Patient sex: M
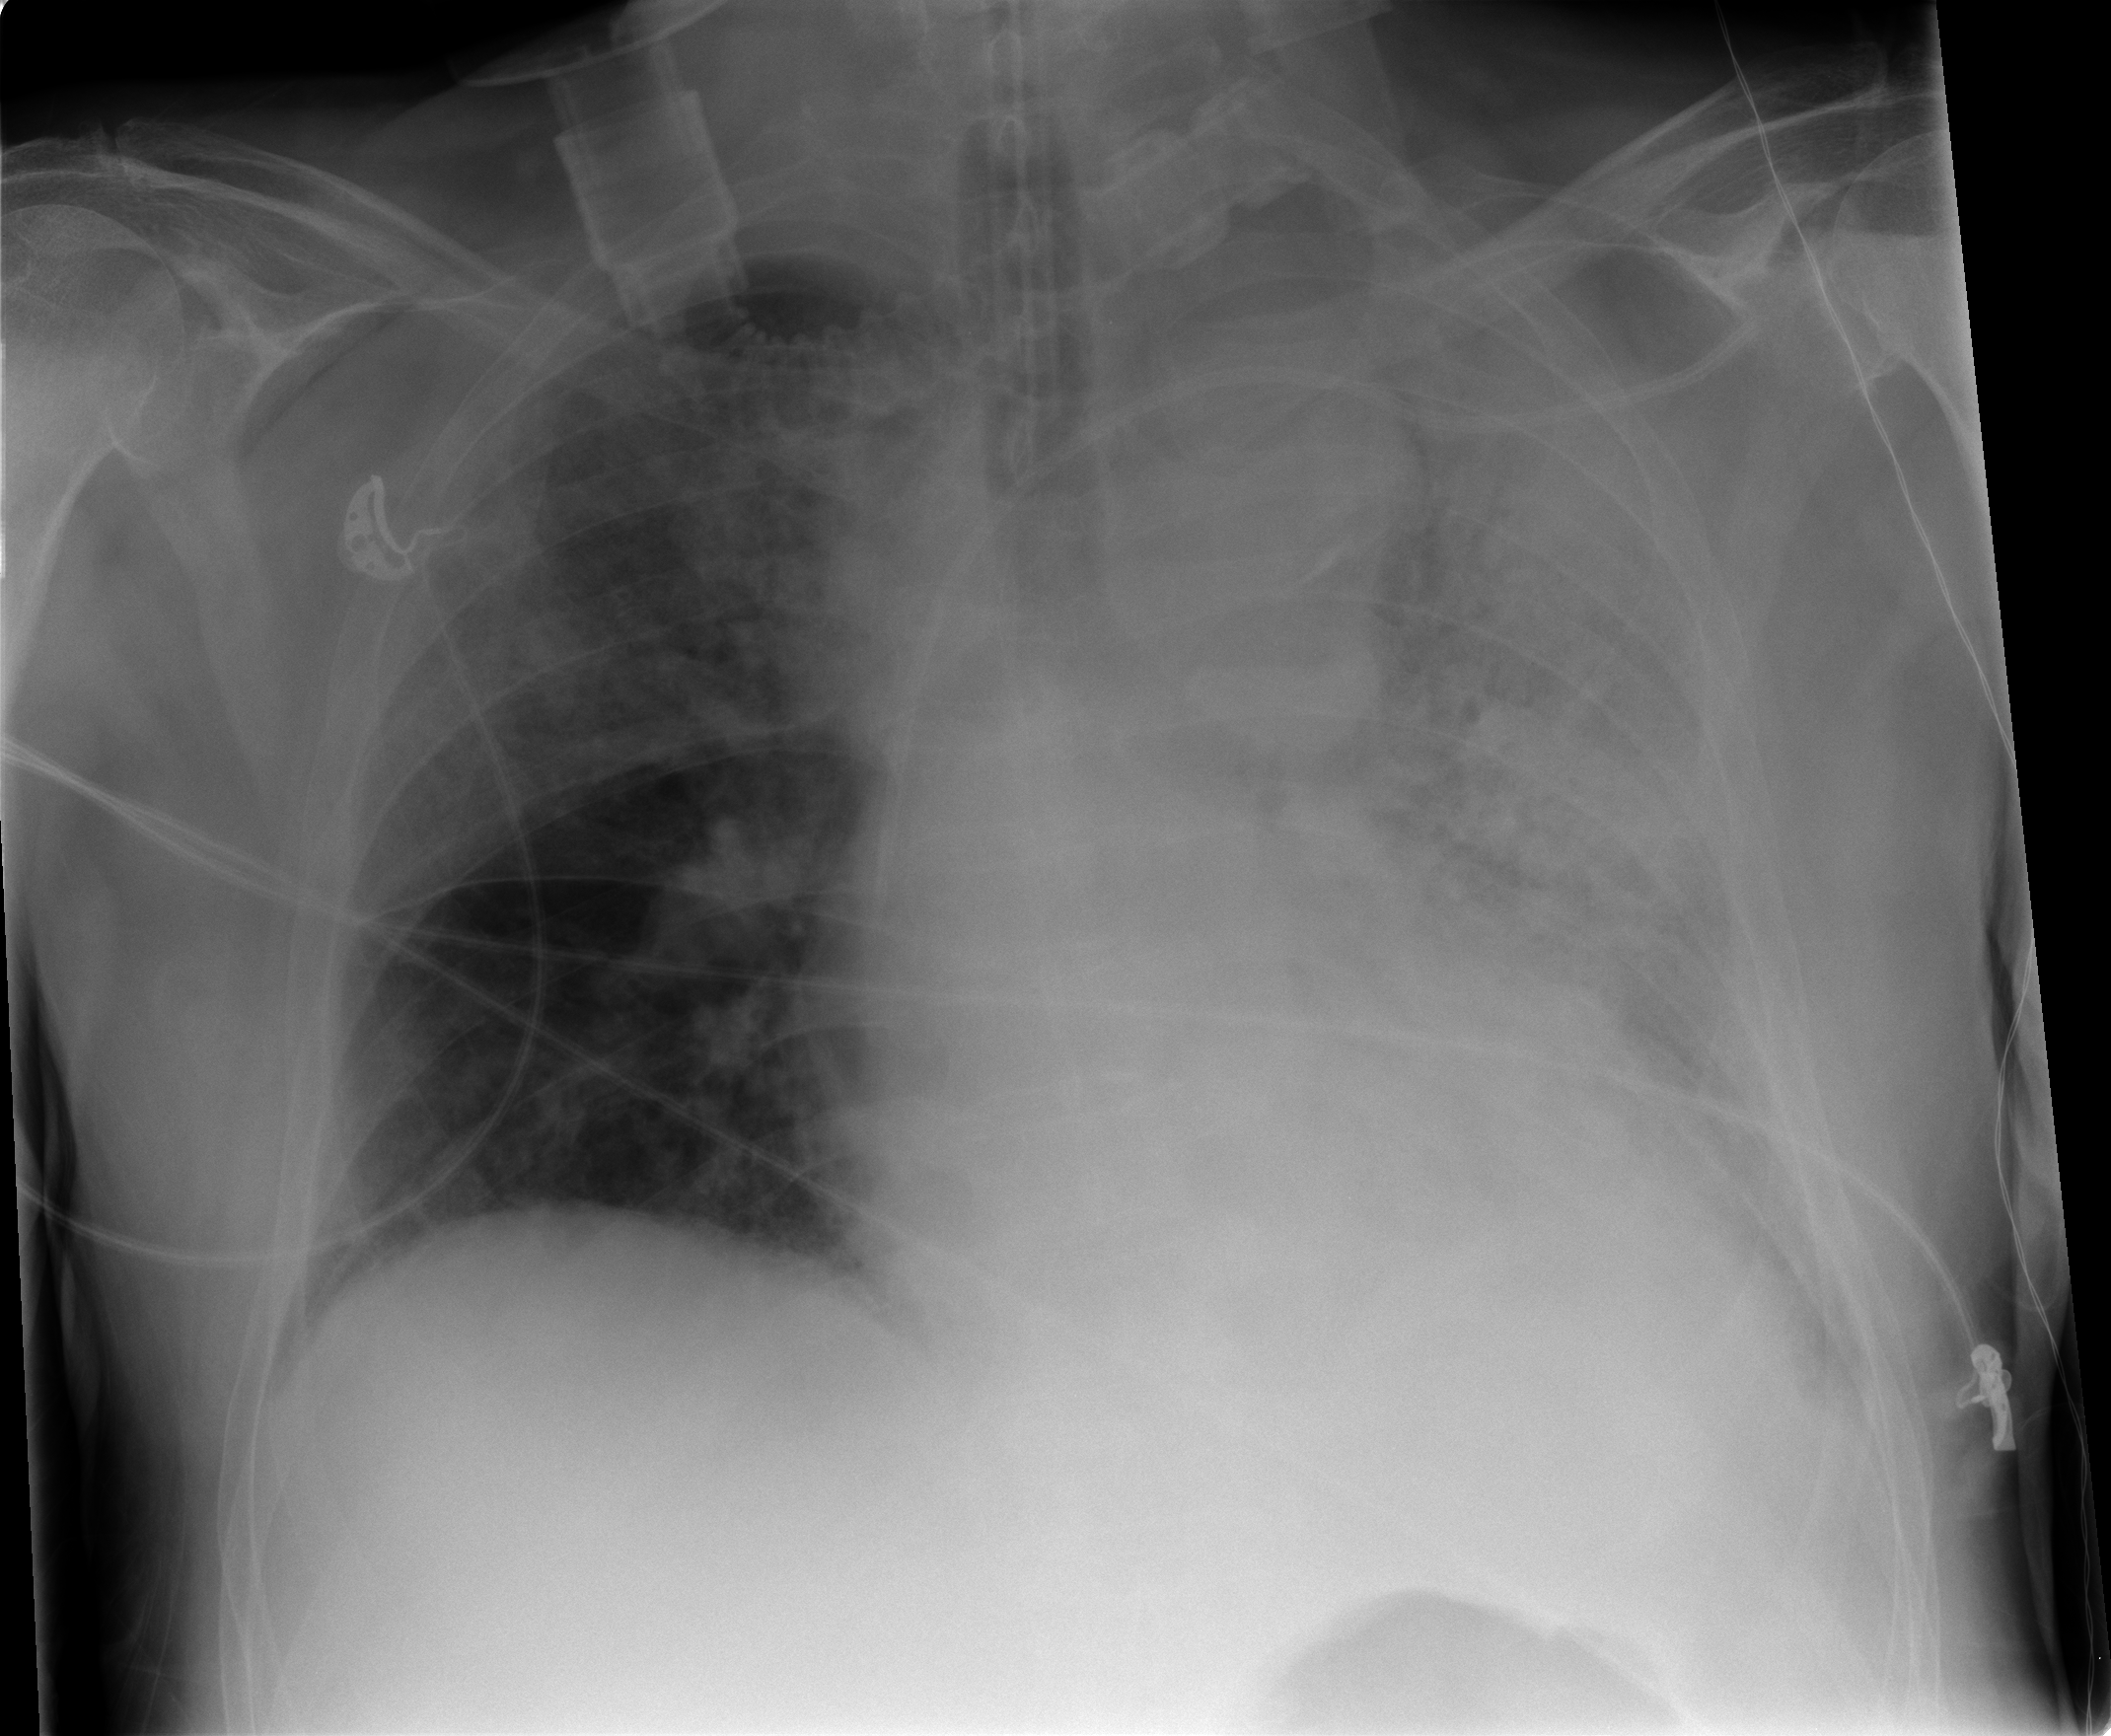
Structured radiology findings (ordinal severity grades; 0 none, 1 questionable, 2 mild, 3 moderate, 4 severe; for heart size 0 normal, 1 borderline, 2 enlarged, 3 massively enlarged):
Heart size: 2
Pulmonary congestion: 2
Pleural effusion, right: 0
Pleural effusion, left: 2
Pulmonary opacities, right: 2
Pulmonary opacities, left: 4
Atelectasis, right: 0
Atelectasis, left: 3